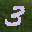
Label: 3